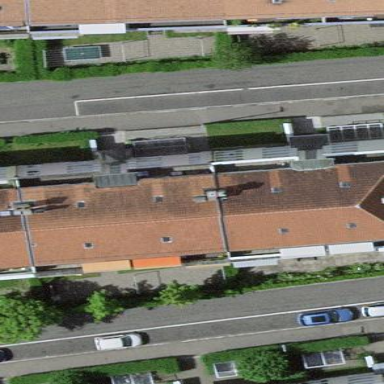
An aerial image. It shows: Hipped-roof building with apartments.